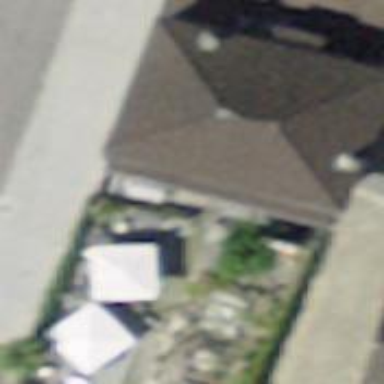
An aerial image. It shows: Restaurant.